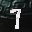
Label: 7